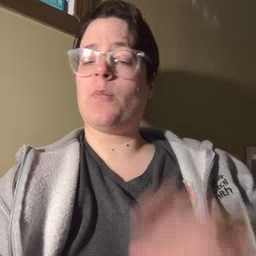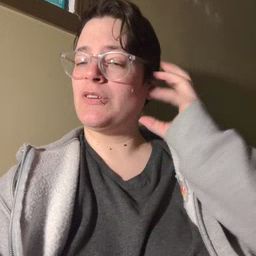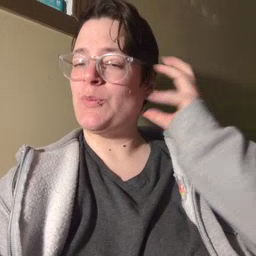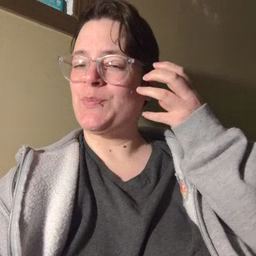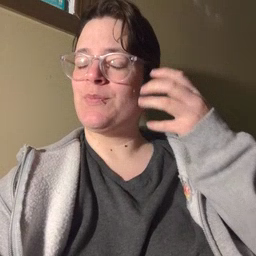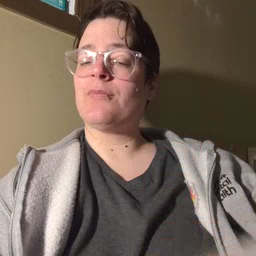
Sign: radio